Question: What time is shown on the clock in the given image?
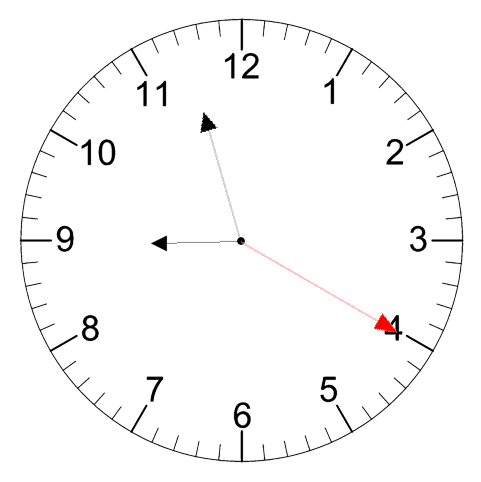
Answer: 08:57:20